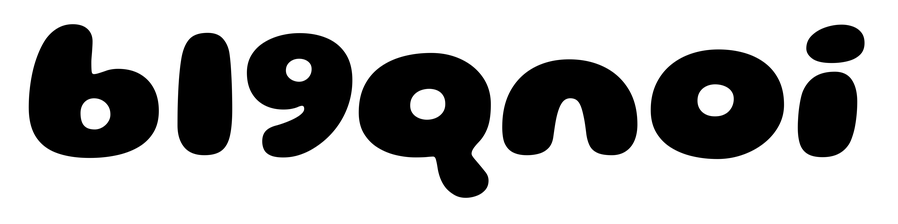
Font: Gluten_ExtraBold